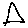
Label: triangle